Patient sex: M
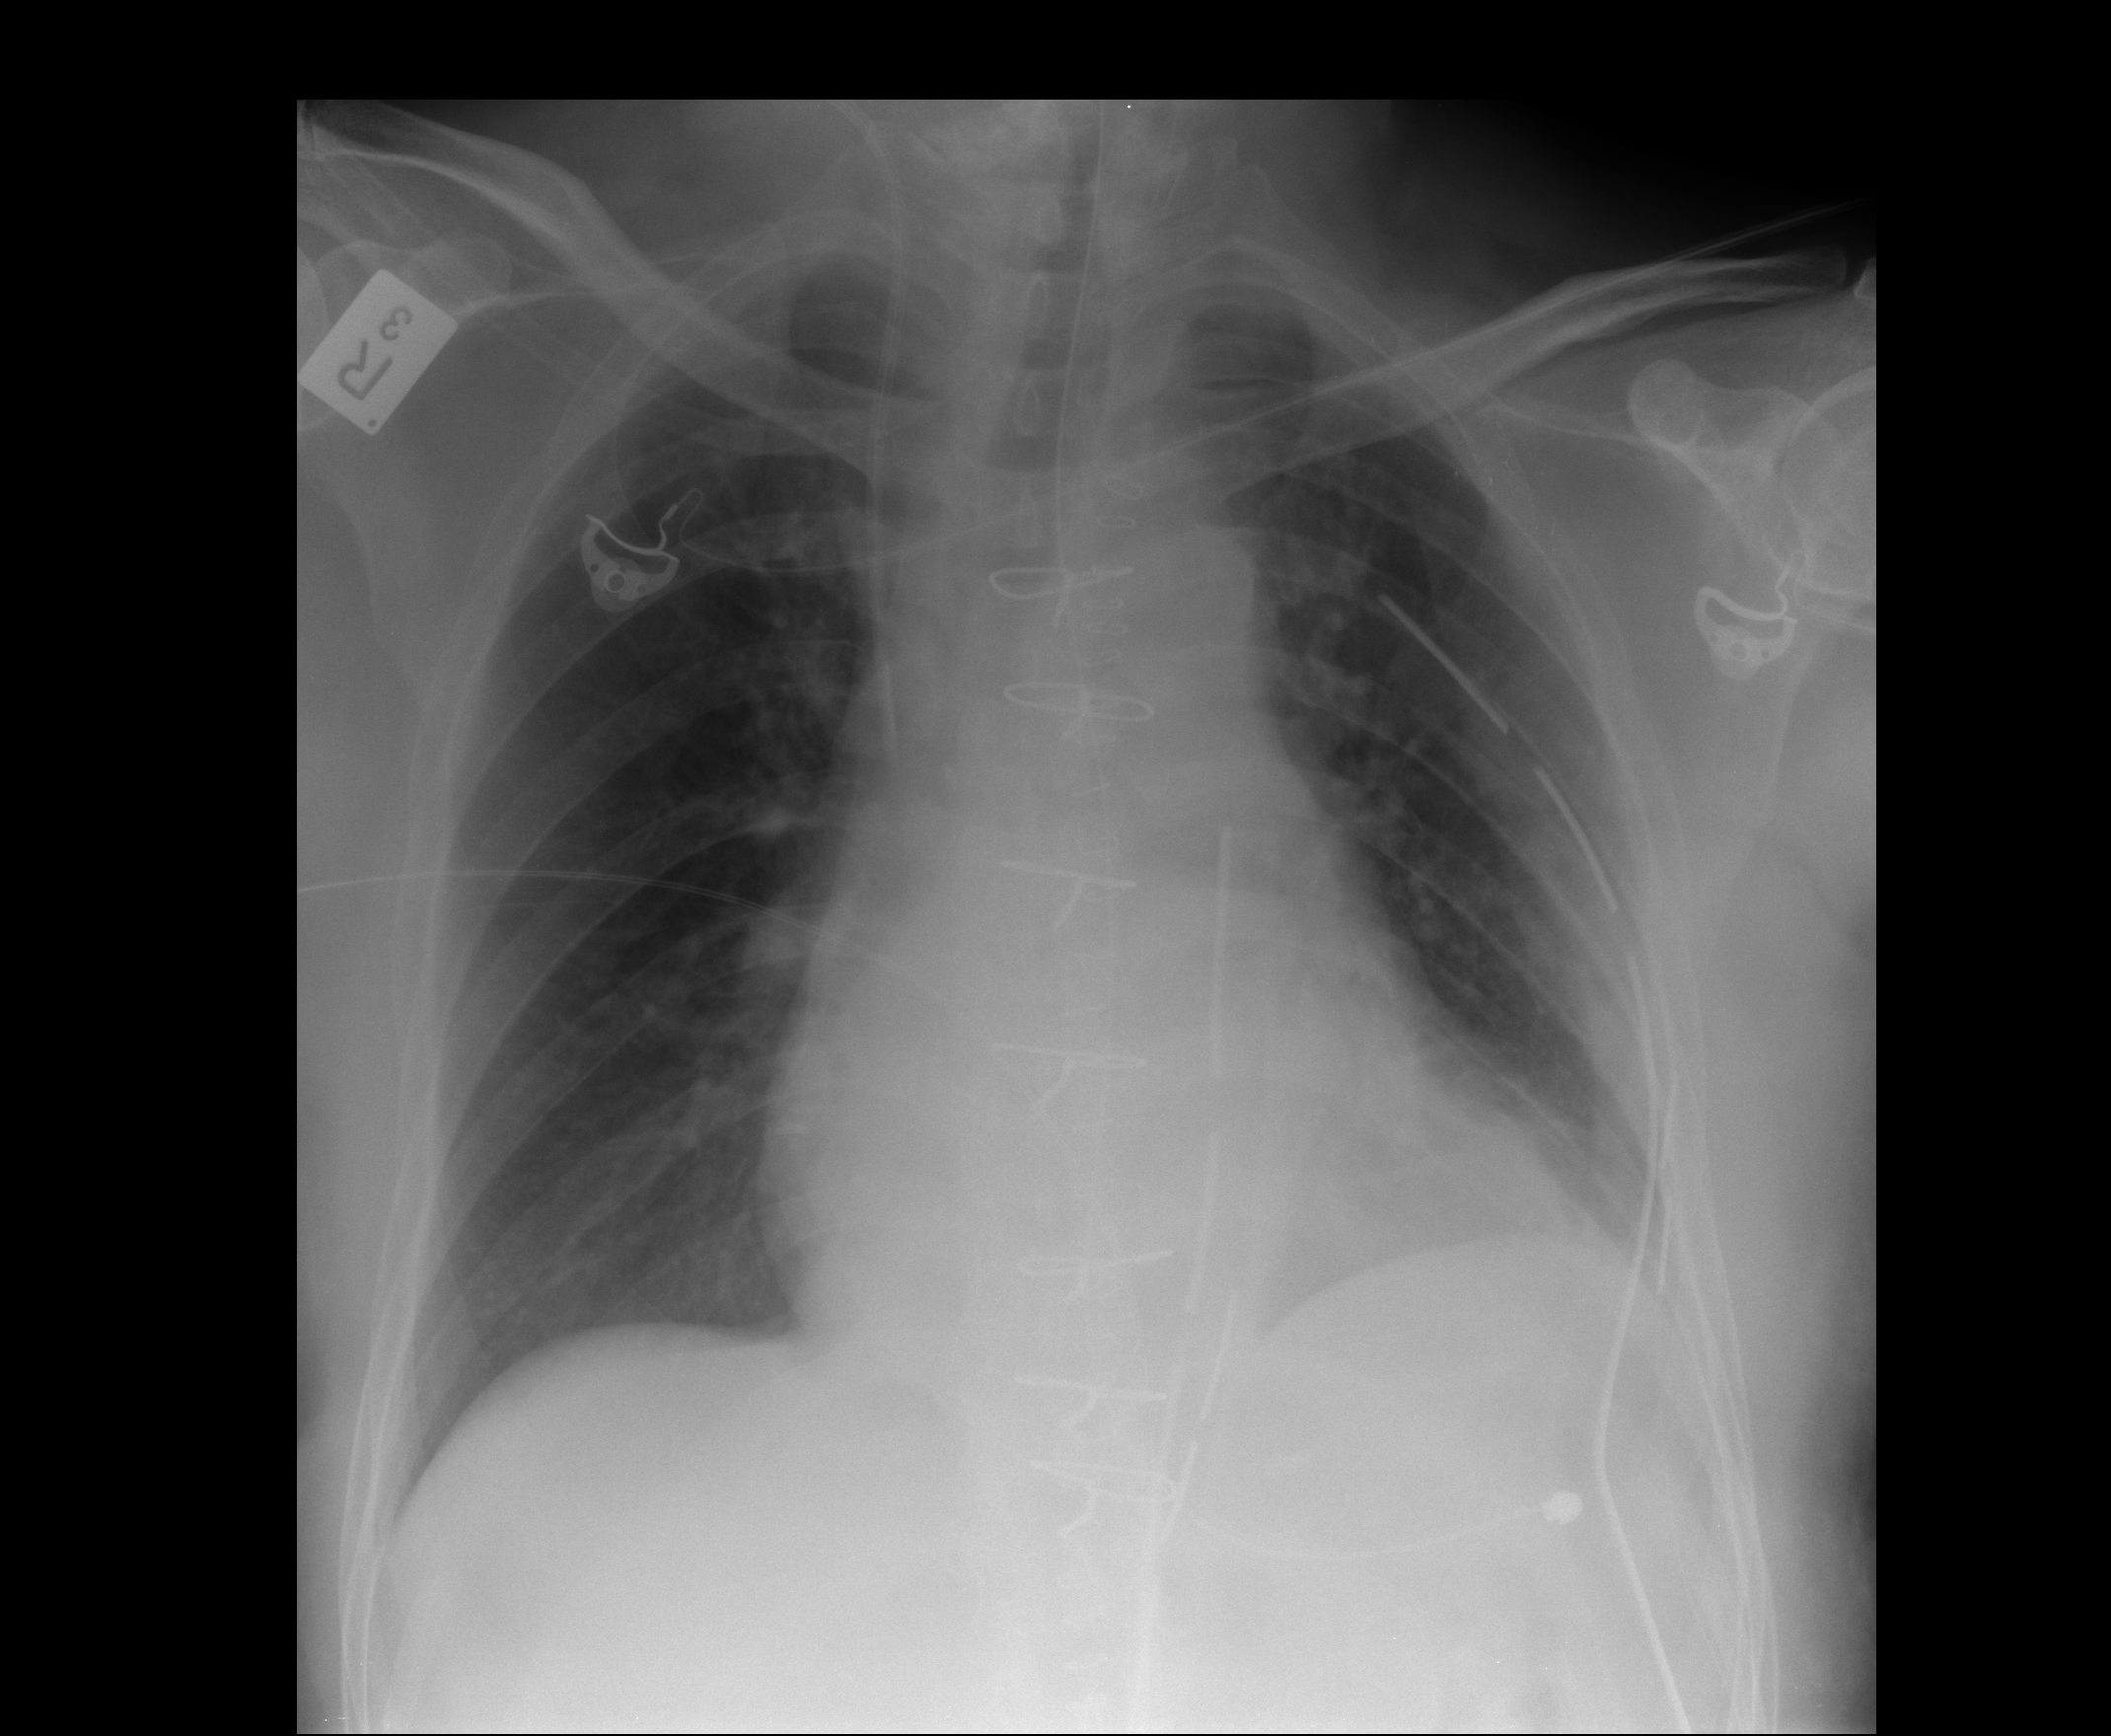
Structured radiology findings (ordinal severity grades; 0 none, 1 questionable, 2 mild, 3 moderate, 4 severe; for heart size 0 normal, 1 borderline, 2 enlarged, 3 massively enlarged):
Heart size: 0
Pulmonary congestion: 0
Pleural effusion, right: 0
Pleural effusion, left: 0
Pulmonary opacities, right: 0
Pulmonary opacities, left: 0
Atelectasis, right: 0
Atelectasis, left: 2